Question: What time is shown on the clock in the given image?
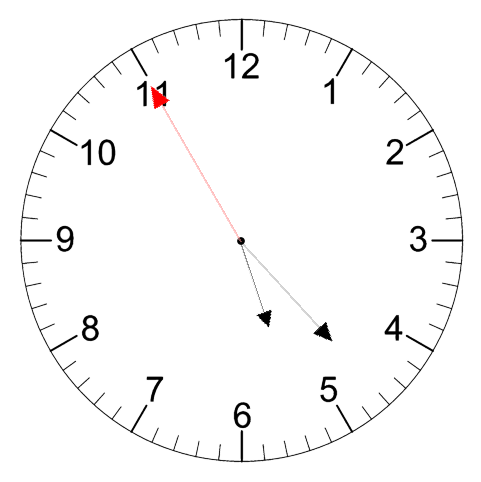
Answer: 05:22:55